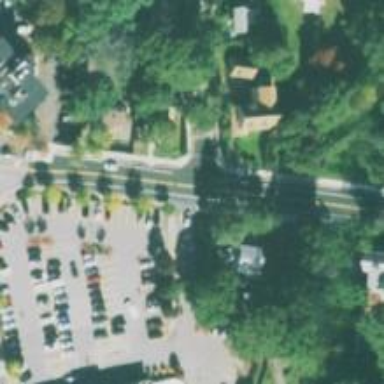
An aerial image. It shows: Unmarked stop crossing on the road.